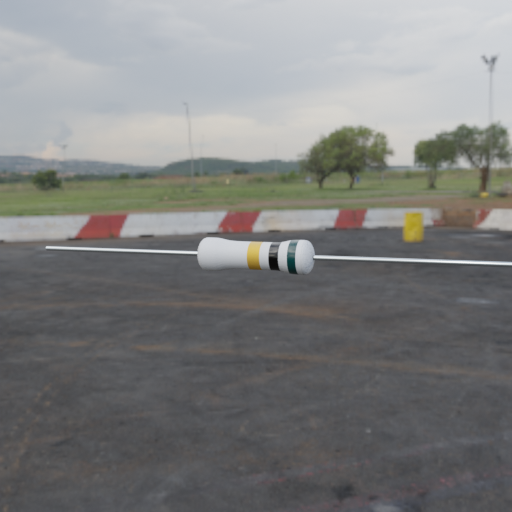
Resistor colour bands (in order): gold, black, black